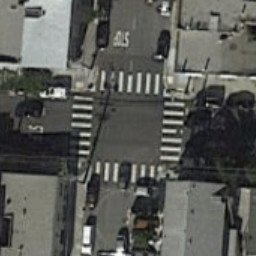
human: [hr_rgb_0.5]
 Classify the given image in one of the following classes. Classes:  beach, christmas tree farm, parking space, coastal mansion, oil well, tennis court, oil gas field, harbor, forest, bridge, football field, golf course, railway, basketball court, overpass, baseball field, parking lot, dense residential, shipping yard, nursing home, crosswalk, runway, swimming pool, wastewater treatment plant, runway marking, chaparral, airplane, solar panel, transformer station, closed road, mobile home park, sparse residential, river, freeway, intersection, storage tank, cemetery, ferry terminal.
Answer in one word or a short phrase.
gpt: crosswalk